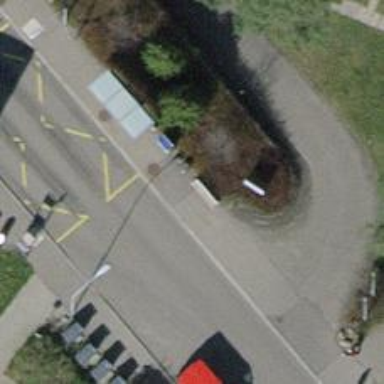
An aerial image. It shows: Bench.